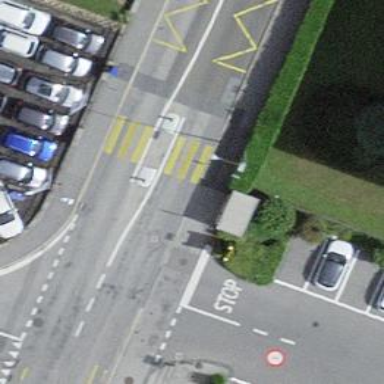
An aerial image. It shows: Uncontrolled road crossing with pedestrian island.